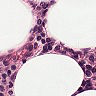
Metastatic tissue present: no